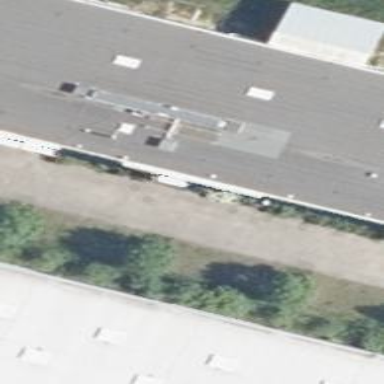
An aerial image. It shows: Industrial building.